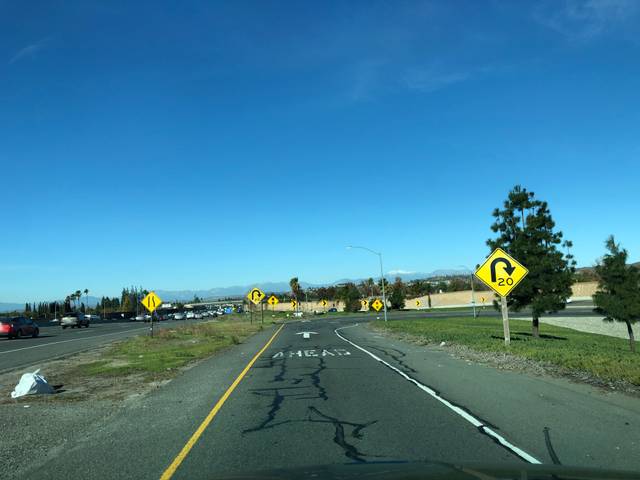
Region: United States
Coordinates: 33.788, -117.831